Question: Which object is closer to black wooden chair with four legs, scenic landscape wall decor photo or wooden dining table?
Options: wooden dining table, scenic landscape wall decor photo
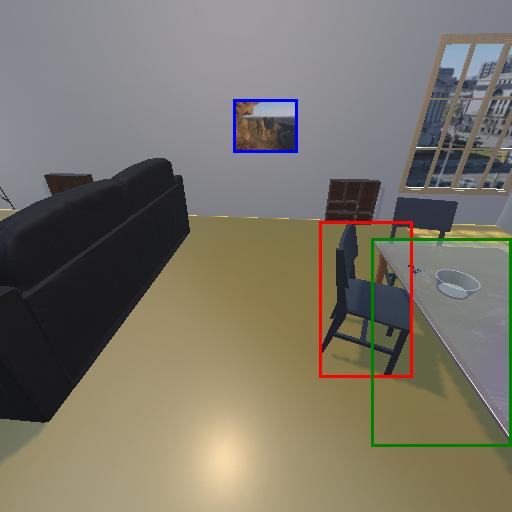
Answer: wooden dining table